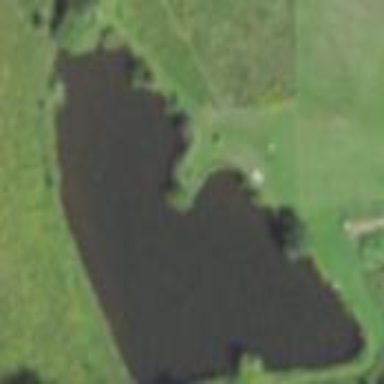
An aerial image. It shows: Peaceful pond surrounded by nature.